Question: I am creating a simple calculator app, following the tutorials from Stanford - <URL>.
The actual content is not that relevant, the only issue is that I have a UIRoundRectButton in the storyboard, which displays a fixed text (like "sqrt").
When I run it in the simulator (iPhone 5, iOS 6) - the text in SOME of the buttons gets cut off.
Screenshots:

Any help?
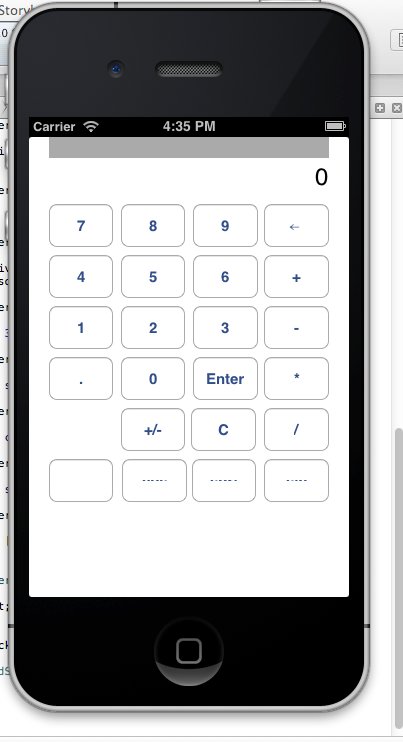
Answer: It looks to me like you're designing on a 4 inch xib but running on the 3.5 inch simulator, Autolayout will be pinning your lower buttons to the bottom of the screen and they will be getting squashed. Try one of:
- - - -
Those tutorials were written before Autolayout and the 4 inch display. You probably just want to focus on the tutorial content at this stage, so the last option is probably too much, but I have a blog post <URL> discussing editing constraints in IB.